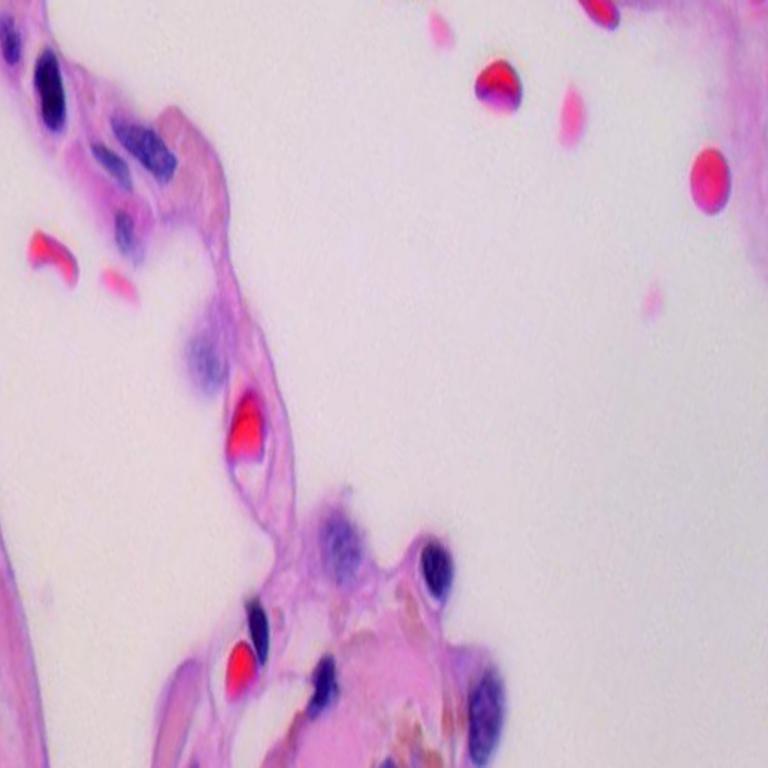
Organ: lung
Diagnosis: benign